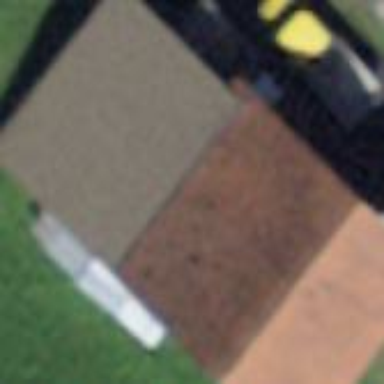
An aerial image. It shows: Barn.